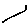
Label: line